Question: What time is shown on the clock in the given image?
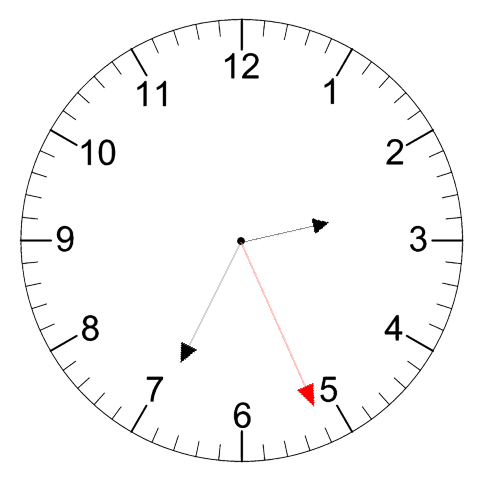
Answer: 02:34:26